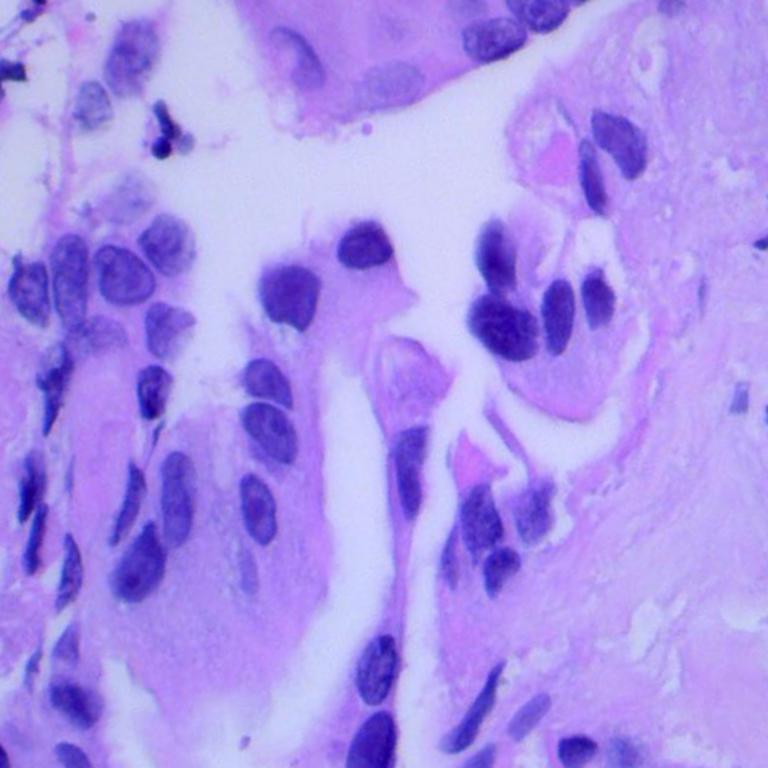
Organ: lung
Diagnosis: adenocarcinomas